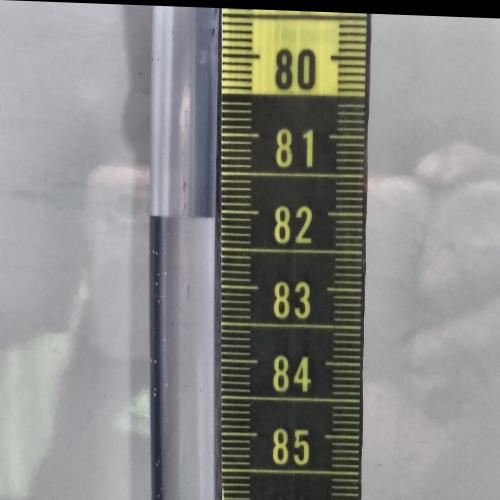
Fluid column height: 82.1 cm